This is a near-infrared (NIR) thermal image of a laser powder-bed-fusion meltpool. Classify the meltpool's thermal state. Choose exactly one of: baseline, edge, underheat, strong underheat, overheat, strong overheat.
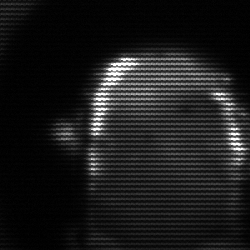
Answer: baseline